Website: macys
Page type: billing-address
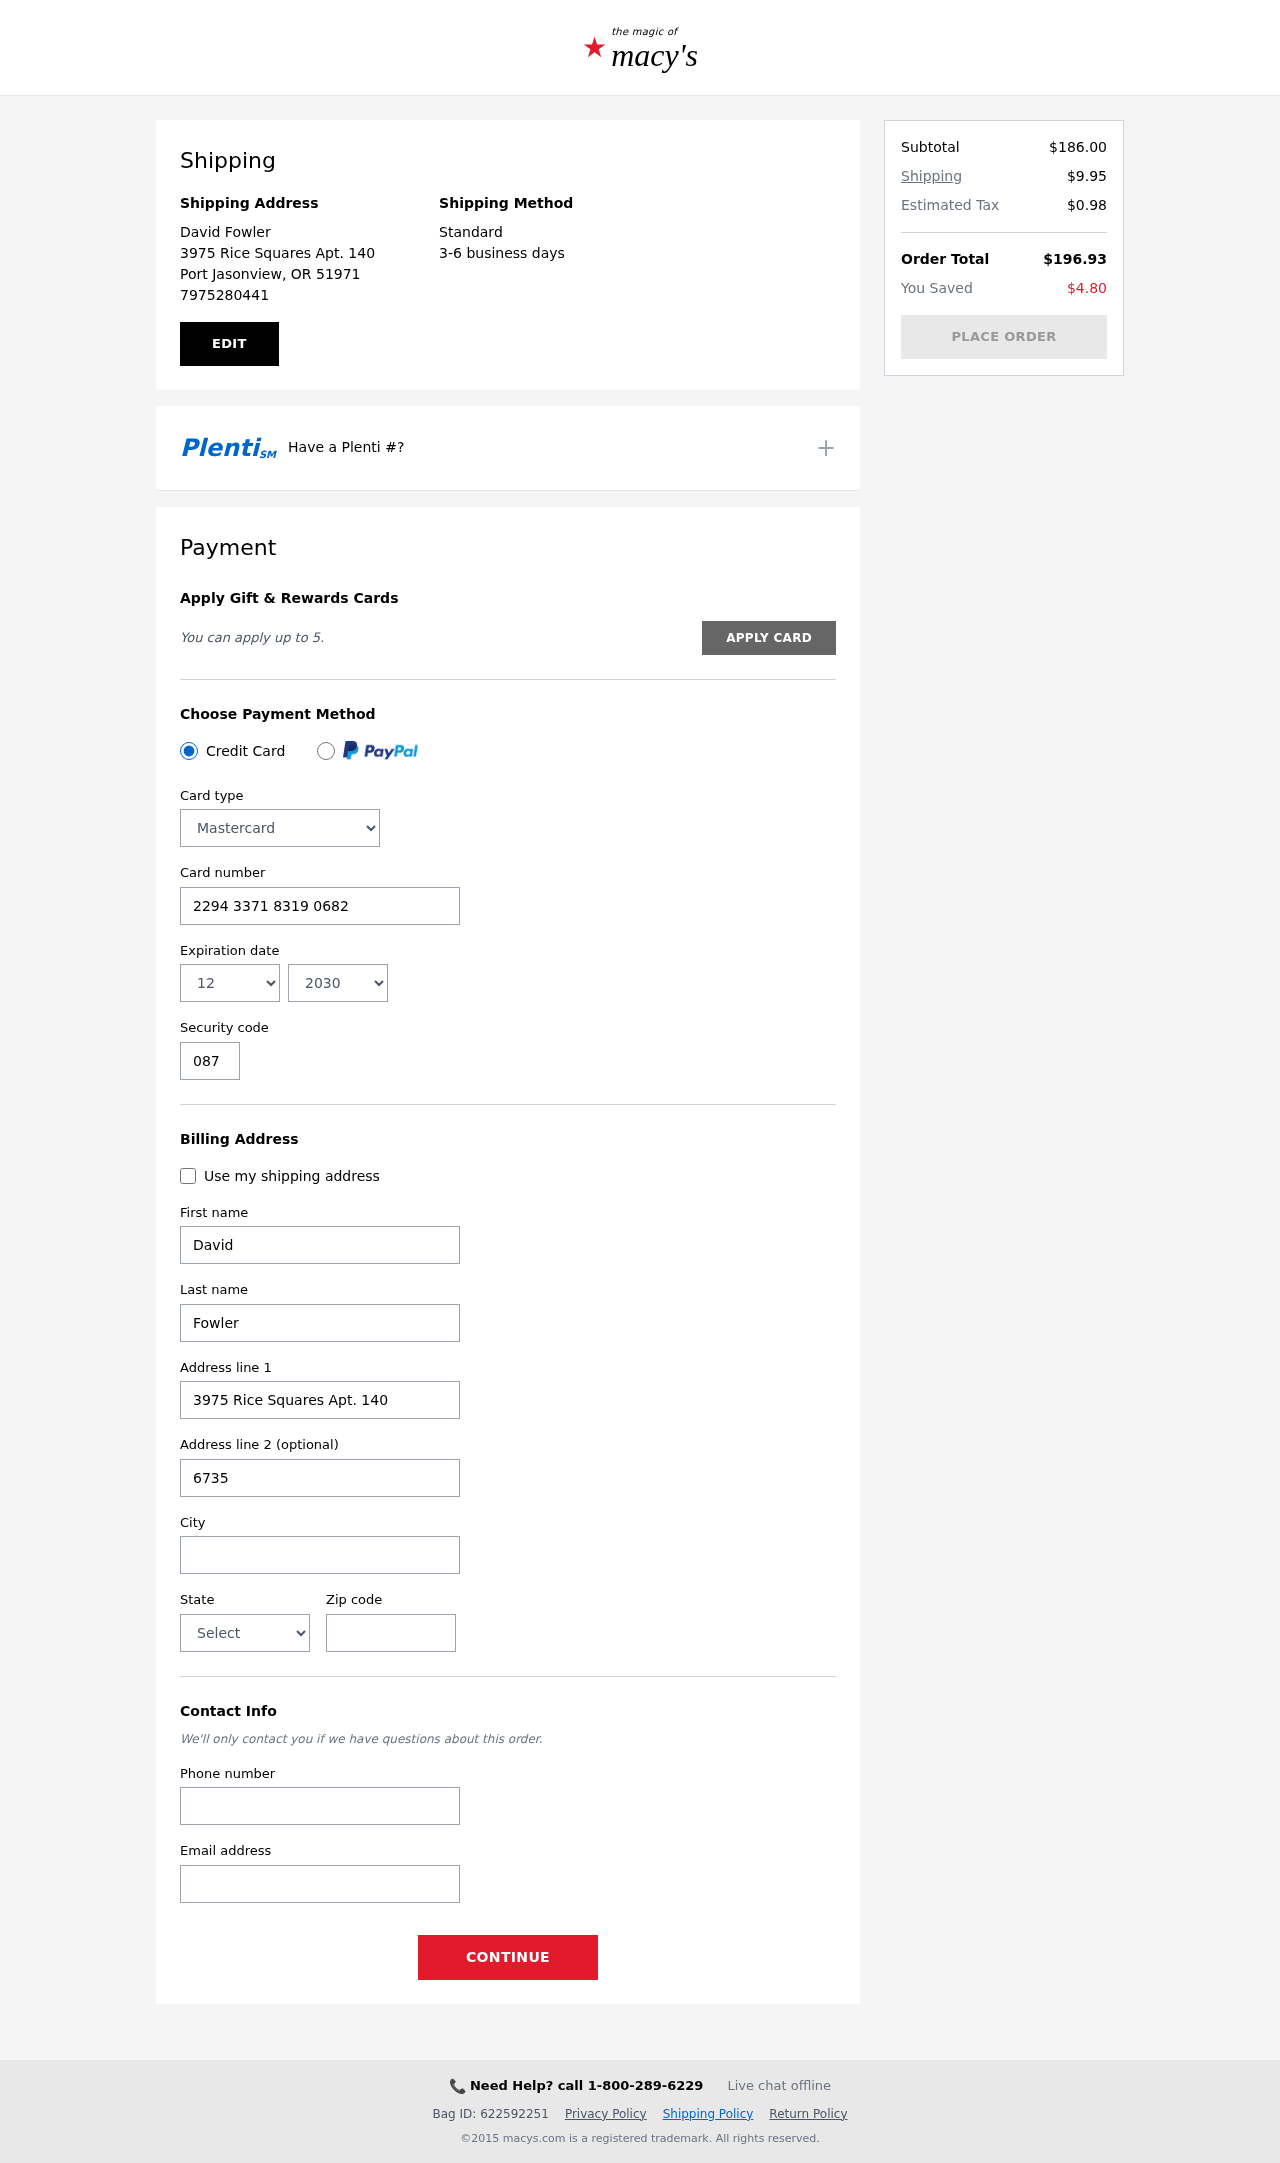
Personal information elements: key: PII_CARD_CVV
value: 087
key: PII_CARD_EXPIRY_MONTH
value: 12
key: PII_CARD_EXPIRY_YEAR
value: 30
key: PII_CARD_NUMBER
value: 2294 3371 8319 0682
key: PII_CARD_TYPE
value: Mastercard
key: PII_CITY
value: Port Jasonview
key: PII_CITY_STATE_ZIP
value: Port Jasonview, OR 51971
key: PII_EMAIL
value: dfowler@yahoo.com
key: PII_FIRSTNAME
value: David
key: PII_FULLNAME
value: David Fowler
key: PII_LASTNAME
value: Fowler
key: PII_PHONE
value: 7975280441
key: PII_POSTCODE
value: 51971
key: PII_STATE
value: Oregon
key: PII_STREET
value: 3975 Rice Squares Apt. 140
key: PII_STREET2
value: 6735 Ward Walk
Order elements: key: ORDER_SUBTOTAL
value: $186.00
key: ORDER_SHIPPING_COST
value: $9.95
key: ORDER_TAX
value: $0.98
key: ORDER_TOTAL
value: $196.93
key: ORDER_SAVINGS
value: $4.80